Field crop: maize
Growth stage: 2
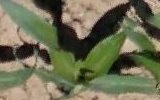
Species: maize